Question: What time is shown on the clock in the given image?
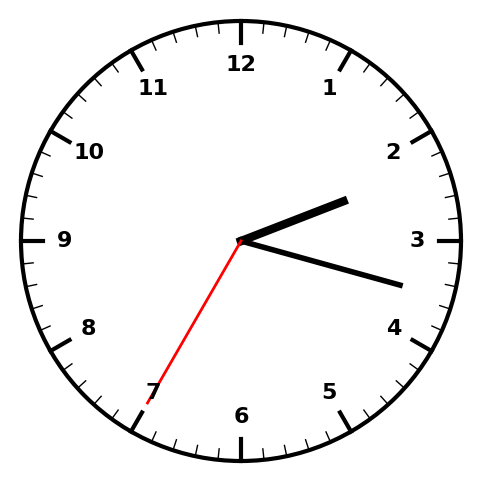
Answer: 02:17:35